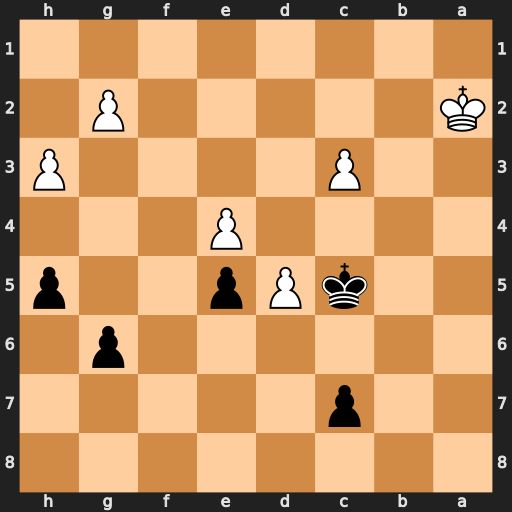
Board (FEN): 8/2p5/6p1/2kPp2p/4P3/2P4P/K5P1/8
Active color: b
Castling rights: -
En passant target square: -
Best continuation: Kc4 Kb2 Kd3